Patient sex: F
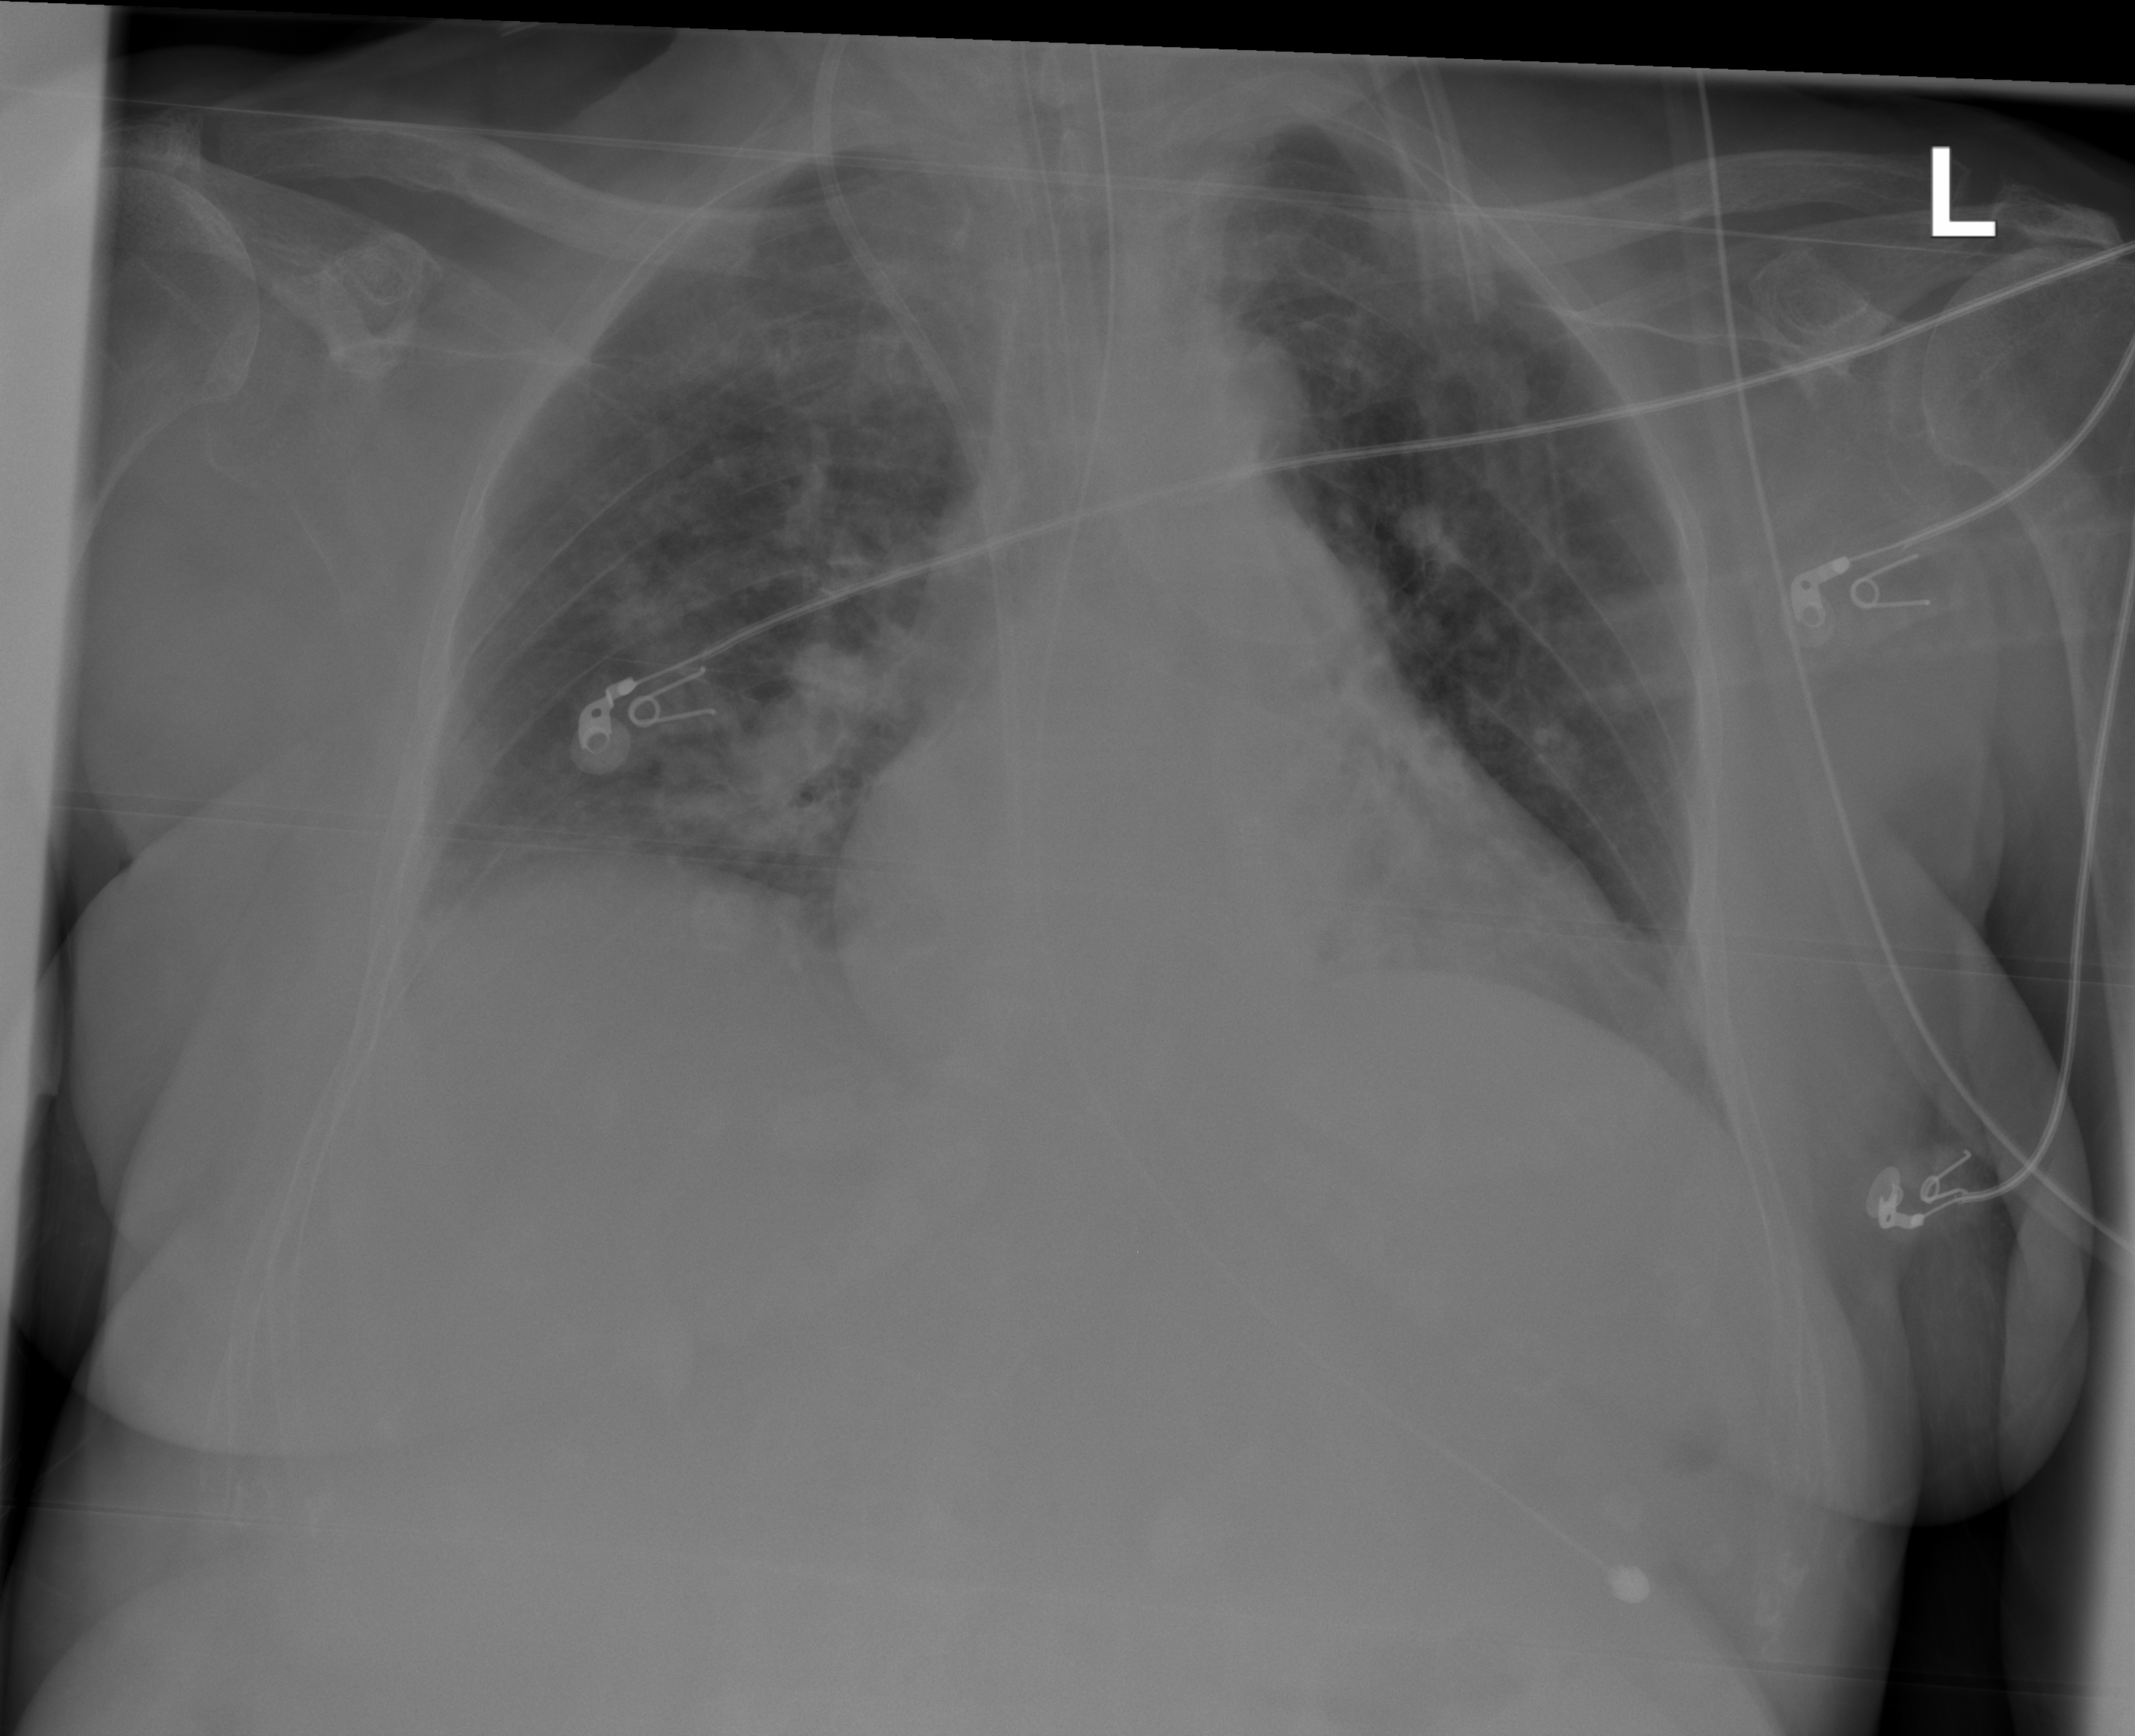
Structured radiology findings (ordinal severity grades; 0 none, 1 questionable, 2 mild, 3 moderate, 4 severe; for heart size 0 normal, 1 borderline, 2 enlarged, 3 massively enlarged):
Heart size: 2
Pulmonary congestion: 0
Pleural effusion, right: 0
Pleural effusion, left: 0
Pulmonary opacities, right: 2
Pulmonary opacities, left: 0
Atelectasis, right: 2
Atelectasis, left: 2